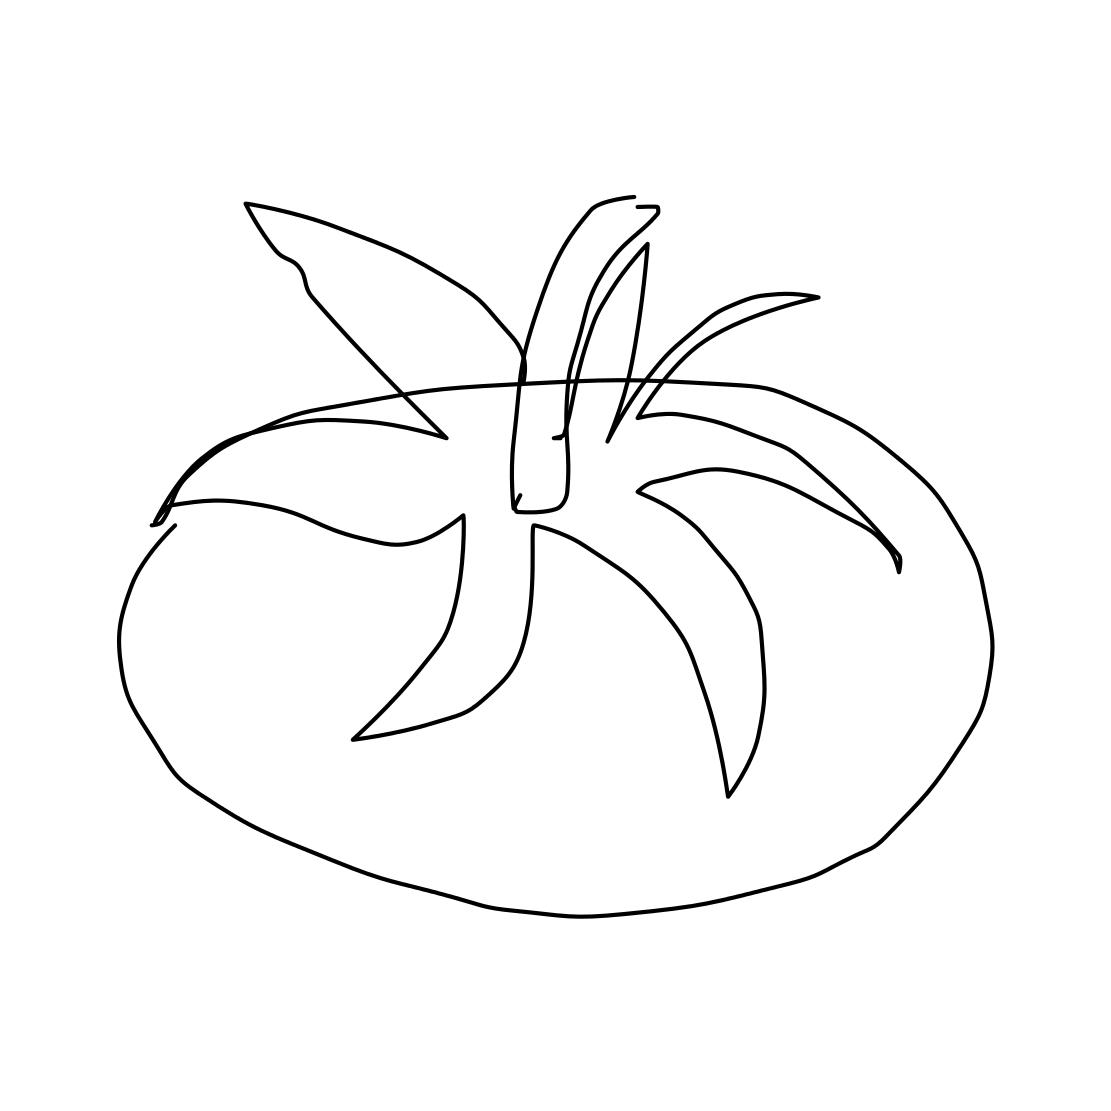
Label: tomato